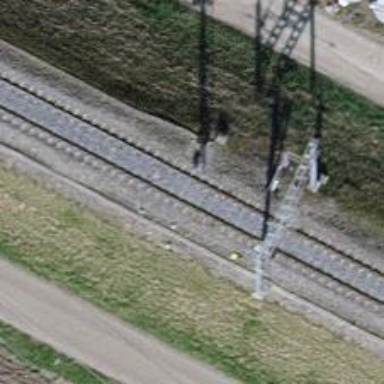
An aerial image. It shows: Single-track electrified railway with contact line.